Question: I'm beginning my first project on the newest version of Xcode (6). I have a UIImageView with my background on my default scene, and, in the past using this method, the Simulator would show the image taking up the entire screen. Now, it displays like this:

There is vertical and horizontal whitespace (which, like I said, isn't there in a project I made in Xcode 5). The image is in my Images.xcassets and has an @2x version. What is the cause/fix for this?
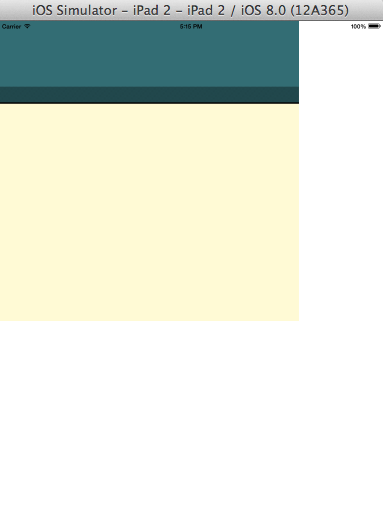
Answer: Use auto layout to add horizontal and vertical constraints to the edge of the view:
<URL>